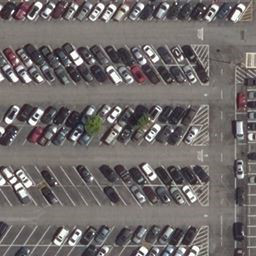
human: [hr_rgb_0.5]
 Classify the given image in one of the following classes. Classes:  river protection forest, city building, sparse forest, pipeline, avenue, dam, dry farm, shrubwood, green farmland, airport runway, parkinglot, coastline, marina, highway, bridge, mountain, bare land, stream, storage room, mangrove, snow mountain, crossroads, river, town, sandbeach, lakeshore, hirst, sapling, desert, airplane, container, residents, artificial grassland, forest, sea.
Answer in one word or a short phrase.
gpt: parkinglot